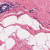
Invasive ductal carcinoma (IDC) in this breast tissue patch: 0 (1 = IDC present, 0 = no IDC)